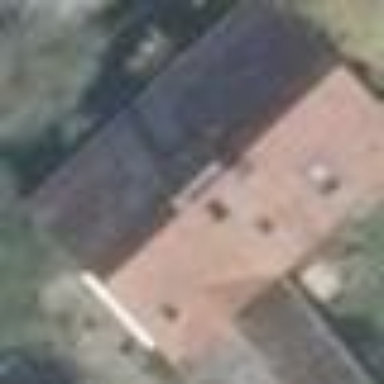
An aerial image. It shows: Detached building.